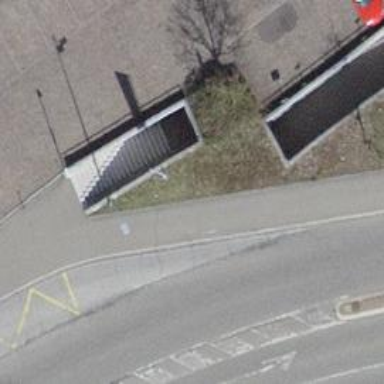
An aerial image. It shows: Paved cycleway going through tunnel.